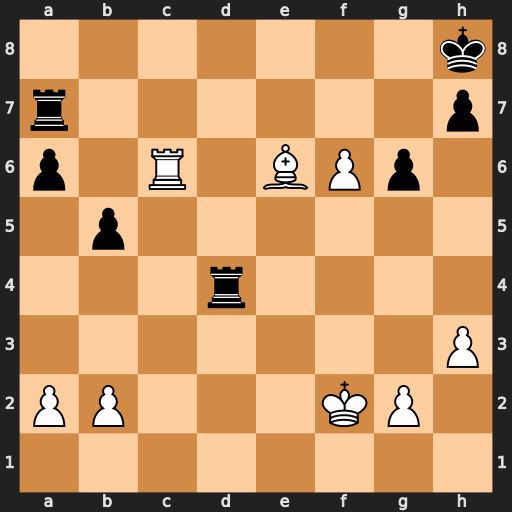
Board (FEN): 7k/r6p/p1R1BPp1/1p6/3r4/7P/PP3KP1/8
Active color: w
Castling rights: -
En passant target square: -
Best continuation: Rc8+ Rd8 Rxd8#